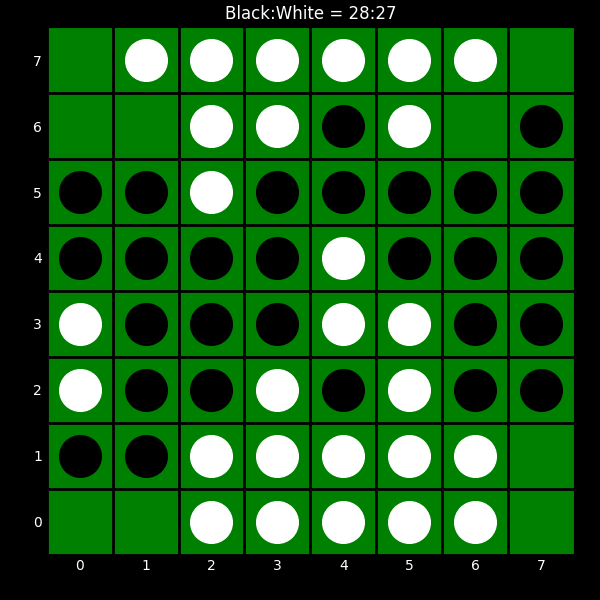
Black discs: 28
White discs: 27